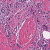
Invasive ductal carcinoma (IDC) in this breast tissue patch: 1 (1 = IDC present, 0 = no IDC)